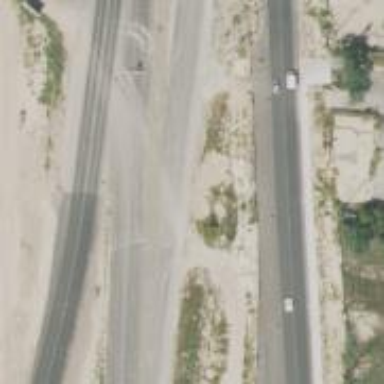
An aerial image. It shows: View of motorway.